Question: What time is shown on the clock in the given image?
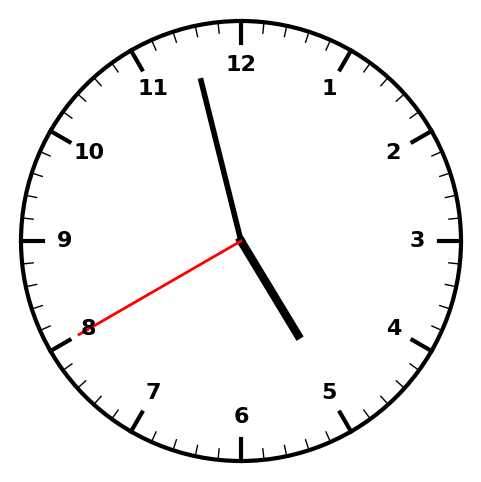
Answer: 04:57:40